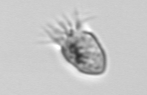
Label: Ciliophora